Question: I have a requirement where I am creating a calculated column. This column needs to use its own previous value and also its current value (i.e. to perform a cumulative calculation).
I know this is possible in Tableau by using the function
'''
PREVIOUS_VALUE(-1)
'''
so I can do something like
'''
x (calc) = sum(x(calc) + PREVIOUS_VALUE(-1))
'''

How can this be performed in Spotfire? In other words, what is the equivalent Spotfire function to
'PREVIOUS_VALUE(-1) (from Tableau)'
Here is the equivalent implementation on excel. Where [WDVpt2] is the calculated field.
<URL>
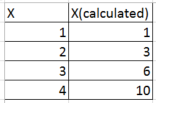
Answer: I was able to achieve this by the following approach. Its a limitation of Spotfire that a calculated column can not refer its value at the previous node.In tableau Lookup and Previous_value supports this feature(not to be confused with Previous() of Spotfire which can be applied on a static column [x] so [X_Calc]= [X_Calc]+ [X_Calc] over(AllPrevious([ROWID])) is not possible
Step1:Create a ROW ID column which is based on perdiod Rowid([YEAR])
Step2:Breaking the result for each row into a separate calculated column so first row value
First(Sum([WDVpt1]) over (AllPrevious([RowID])) - (Sum([WDVpt1]) over AllPrevious([RowID])) * [Policy rate])) over (AllPrevious([RowID])))
Step3: Create columns for remaining periods(3 to 16) by using the previous calculated column Eg:- column for node 3 will use [WDVpt2_Year2] column for node 4 will use [WDVpt2_Year3] and so on Sum((case when [RowID]=2 then [WDVpt1] end) + Min([WDVpt1]) over ([RowID]) - (((case when [RowID]=2 then [WDVpt1] end) + Min([WDVpt2_Year2]) over (intersect([asset class code],[RowID]))) * [Policy rate])) over (AllPrevious([RowID])))
Step4: Write a case statement to generate one single column
case when [RowID]=2 then first([WDVpt2_Year2]) when [RowID]=3 then first([WDVpt2_Year3]) when [RowID]=4 then first([WDVpt2_Year4]) when [RowID]=5 then first([WDVpt2_Year5]) when [RowID]=6 then first([WDVpt2_Year6]) when [RowID]=7 then first([WDVpt2_Year7]) when [RowID]=8 then first([WDVpt2_Year8]) when [RowID]=9 then first([WDVpt2_Year9]) when [RowID]=10 then first [WDVpt2_Year10]) when [RowID]=11 then first([WDVpt2_Year11]) when [RowID]=12 then first([WDVpt2_Year12]) when [RowID]=13 then first([WDVpt2_Year13]) when [RowID]=14 then first([WDVpt2_Year14]) when [RowID]=15 then first([WDVpt2_Year15]) when [RowID]=16 then first([WDVpt2_Year16]) end as [WDVpt2]